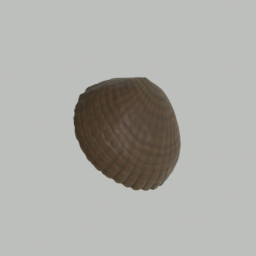
Label: animals